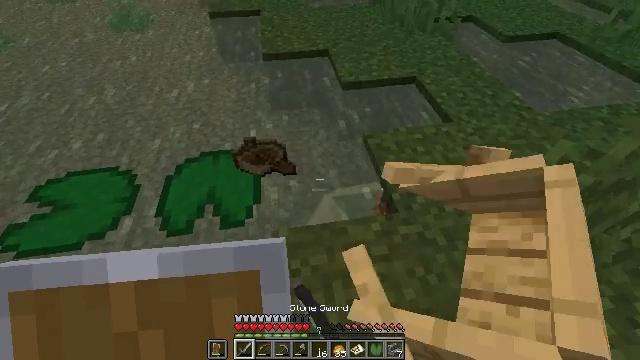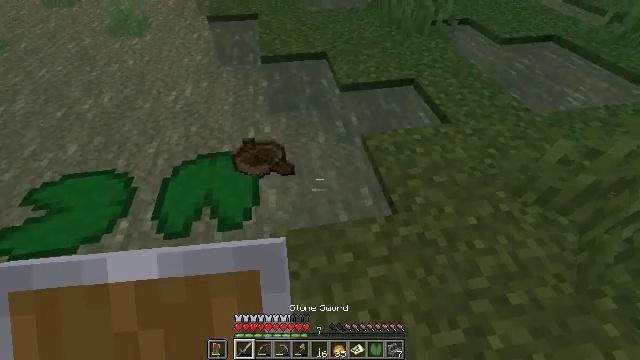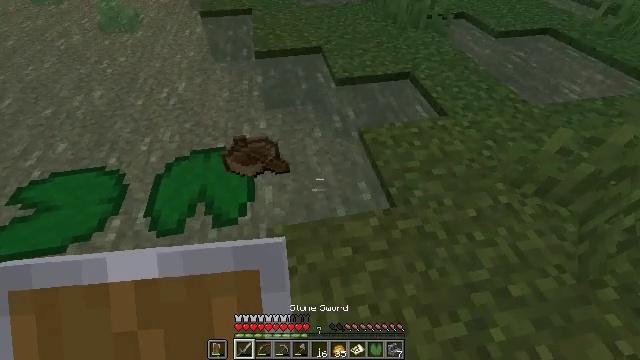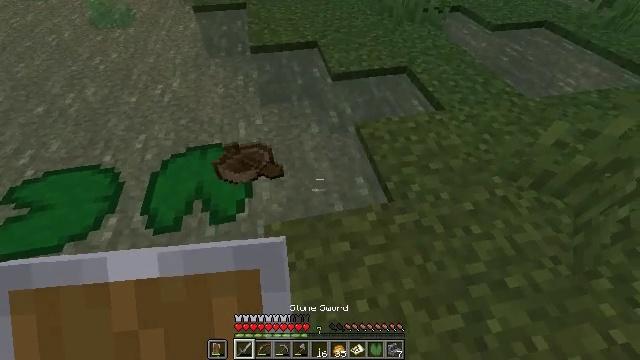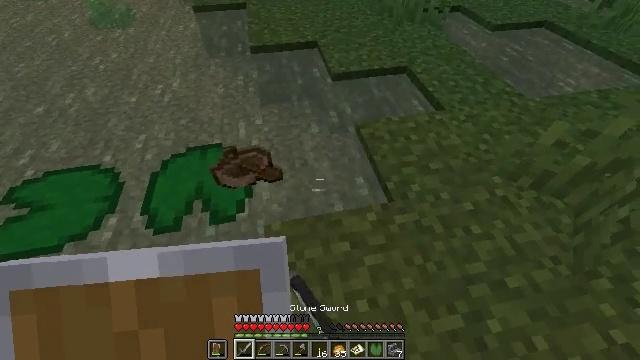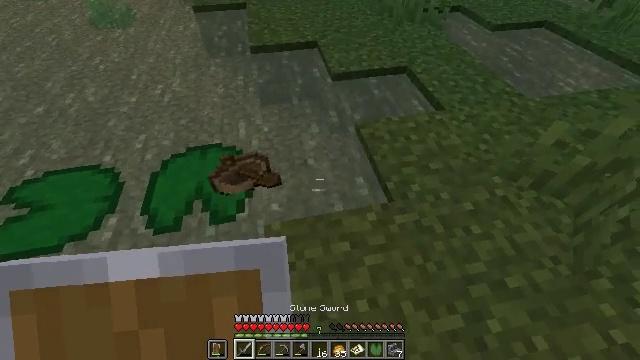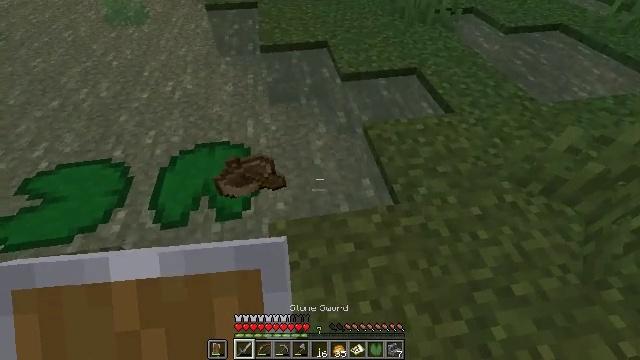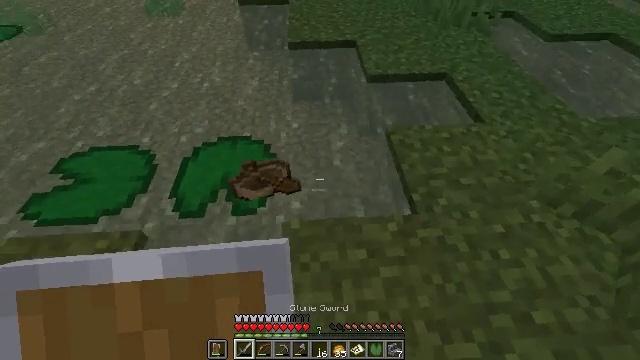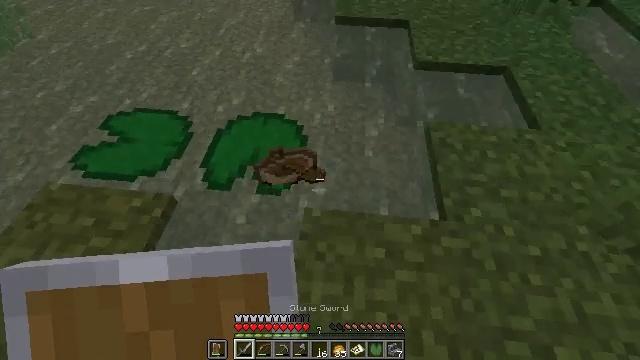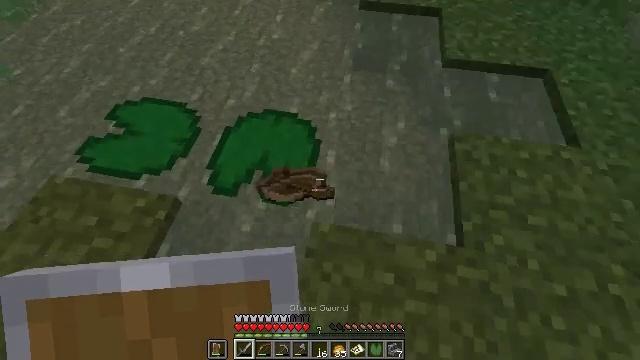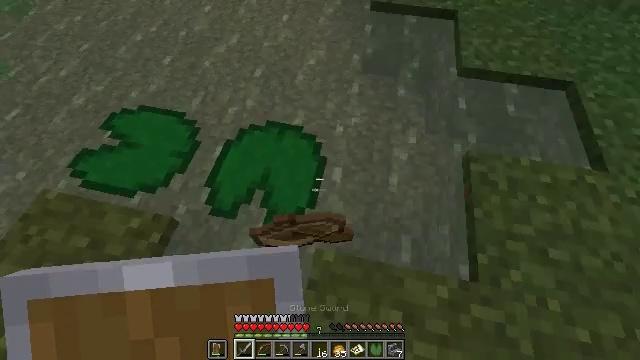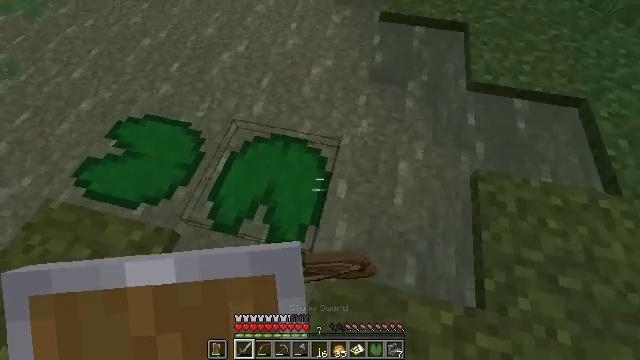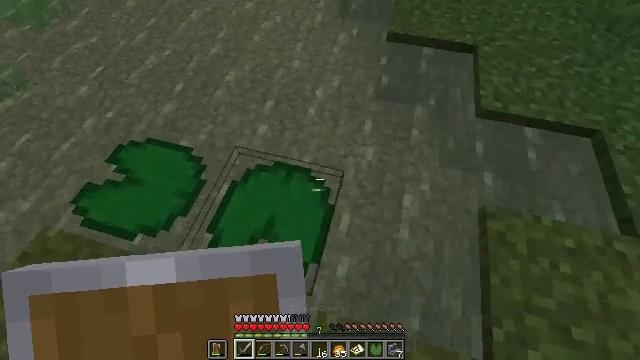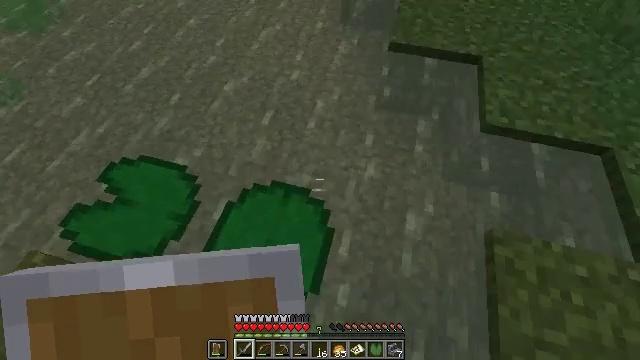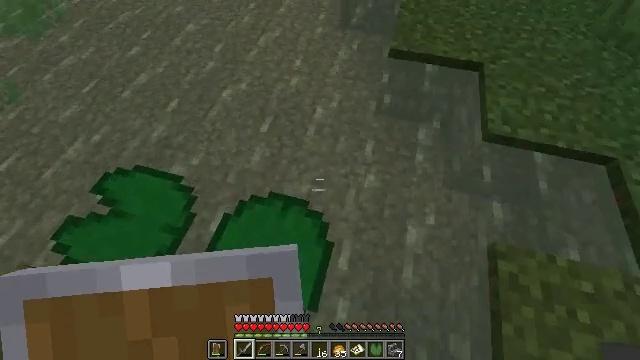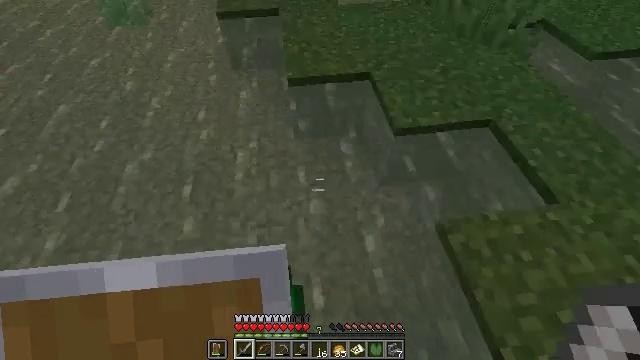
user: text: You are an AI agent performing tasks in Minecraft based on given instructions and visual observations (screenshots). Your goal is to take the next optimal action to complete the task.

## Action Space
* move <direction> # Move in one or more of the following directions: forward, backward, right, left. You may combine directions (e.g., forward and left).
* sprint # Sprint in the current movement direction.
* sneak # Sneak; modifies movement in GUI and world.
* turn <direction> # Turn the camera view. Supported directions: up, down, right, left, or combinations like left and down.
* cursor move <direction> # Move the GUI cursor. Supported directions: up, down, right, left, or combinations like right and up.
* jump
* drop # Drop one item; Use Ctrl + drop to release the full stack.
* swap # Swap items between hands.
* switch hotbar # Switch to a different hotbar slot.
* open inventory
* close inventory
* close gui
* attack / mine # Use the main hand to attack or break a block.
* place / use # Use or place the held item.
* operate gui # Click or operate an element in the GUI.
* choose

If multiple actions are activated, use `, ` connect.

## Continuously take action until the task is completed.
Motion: motion action
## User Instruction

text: Pick up a blue orchid.
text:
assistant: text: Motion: attack / mine
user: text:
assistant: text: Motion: turn right, attack / mine
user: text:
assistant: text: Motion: attack / mine
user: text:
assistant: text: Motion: attack / mine
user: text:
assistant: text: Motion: attack / mine
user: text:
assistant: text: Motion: turn left
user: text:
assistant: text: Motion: move forward, turn left
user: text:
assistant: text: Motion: move forward, turn left and down
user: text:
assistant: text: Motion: move forward, turn left and down
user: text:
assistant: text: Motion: move forward, turn left and down
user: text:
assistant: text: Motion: move forward, turn left
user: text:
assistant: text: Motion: move forward, turn left
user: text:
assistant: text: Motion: no_op
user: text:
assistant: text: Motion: no_op
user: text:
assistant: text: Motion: turn right and up
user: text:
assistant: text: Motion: turn right and up
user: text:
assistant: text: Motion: move forward, turn right and up
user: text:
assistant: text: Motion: move forward, turn right and up
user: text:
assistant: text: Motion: move forward, turn right and up
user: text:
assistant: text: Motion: move forward, turn up
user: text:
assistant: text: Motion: move forward, turn left and up
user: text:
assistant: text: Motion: move forward
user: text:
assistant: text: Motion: move forward, turn left and down
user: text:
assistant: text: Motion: move forward, turn left and down
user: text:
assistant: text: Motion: move forward, turn right and down
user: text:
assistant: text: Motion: move forward, turn right and down, jump
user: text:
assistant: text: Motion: move forward, jump
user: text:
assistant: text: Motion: move forward, turn right, jump
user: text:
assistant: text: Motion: move forward, turn right and down
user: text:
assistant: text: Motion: move forward, turn right